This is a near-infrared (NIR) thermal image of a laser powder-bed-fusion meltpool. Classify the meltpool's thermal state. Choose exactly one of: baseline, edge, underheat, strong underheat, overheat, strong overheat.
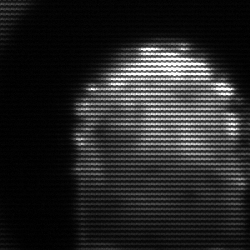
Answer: baseline